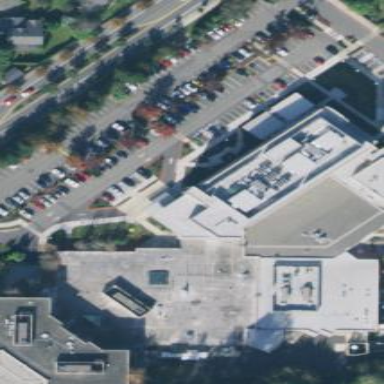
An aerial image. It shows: Part of building.